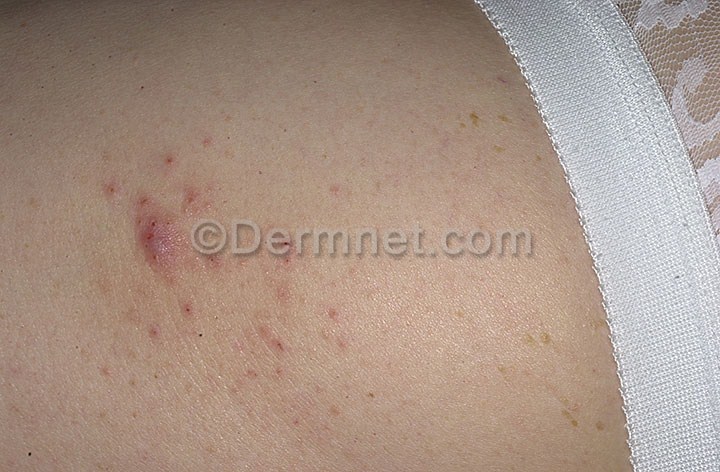
Disease: Scabies Lyme Disease and other Infestations and Bites